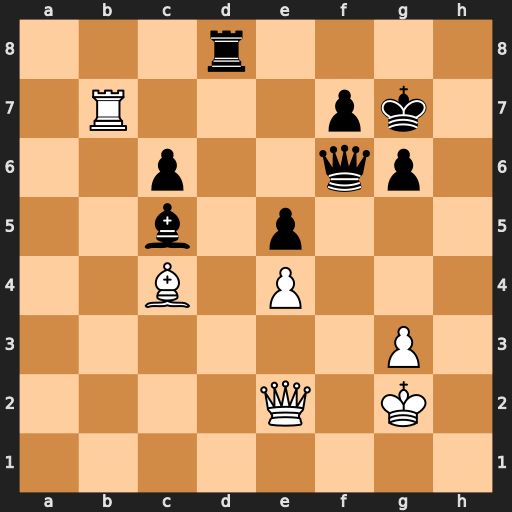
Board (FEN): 3r4/1R3pk1/2p2qp1/2b1p3/2B1P3/6P1/4Q1K1/8
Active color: w
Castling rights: -
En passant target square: -
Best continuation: Rxf7+ Qxf7 Bxf7